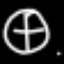
Label: clock